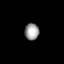
Tissue: prostate
Cell type: T cells
Senescence score: 0.7962
Nuclear area (px): 235
Mean DAPI intensity: 155.187